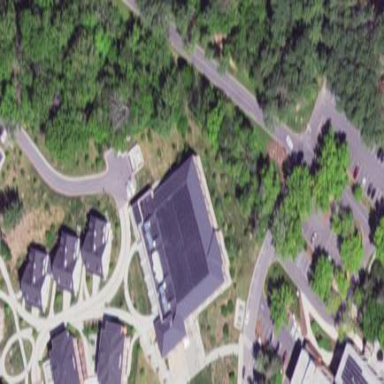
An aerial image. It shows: College building.